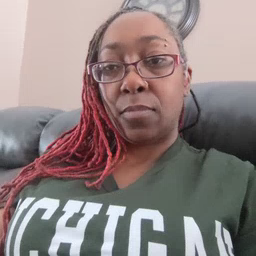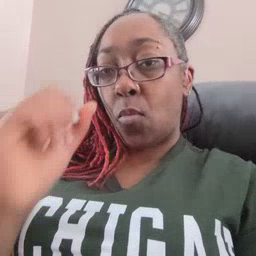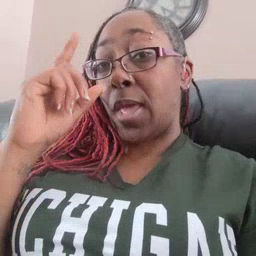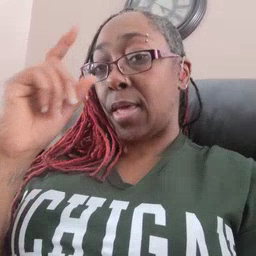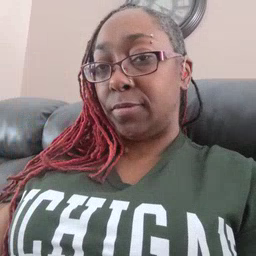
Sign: wake